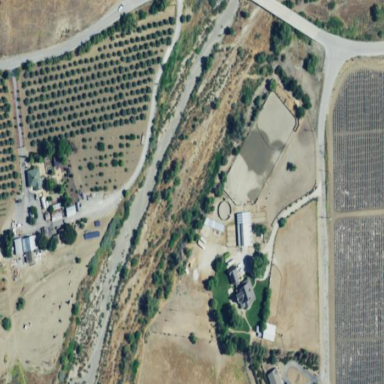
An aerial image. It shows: Olive orchard.